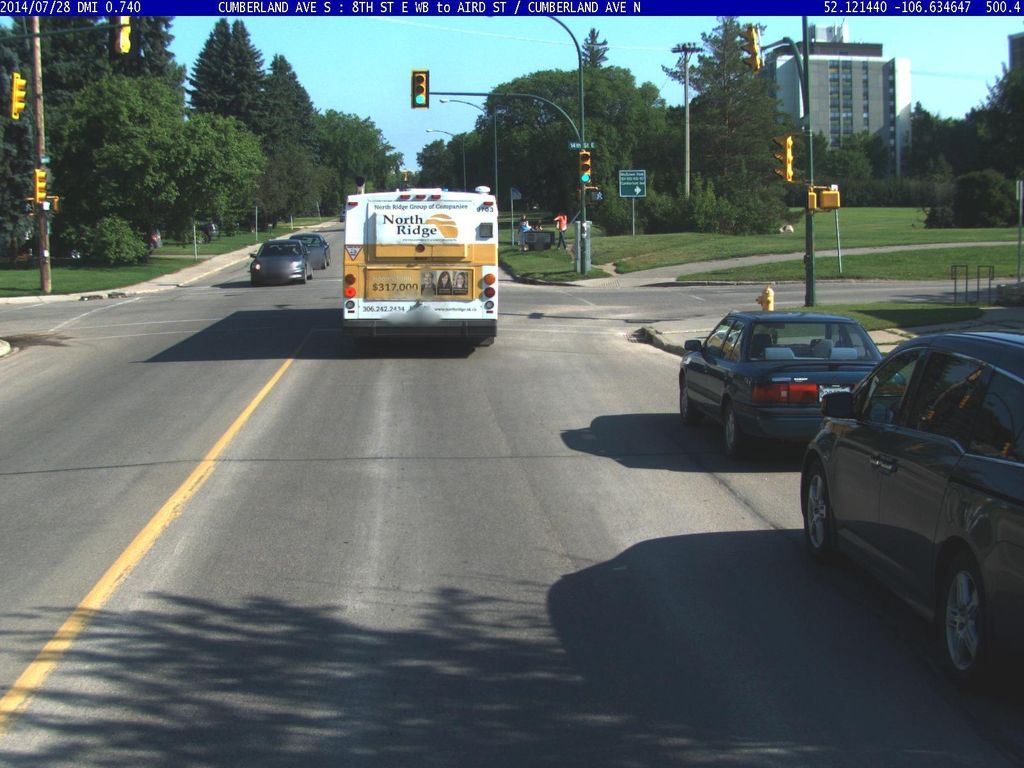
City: saskatoon